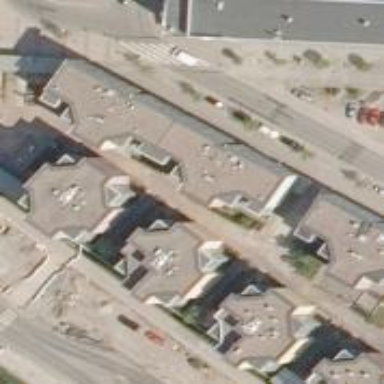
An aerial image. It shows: Part of building.